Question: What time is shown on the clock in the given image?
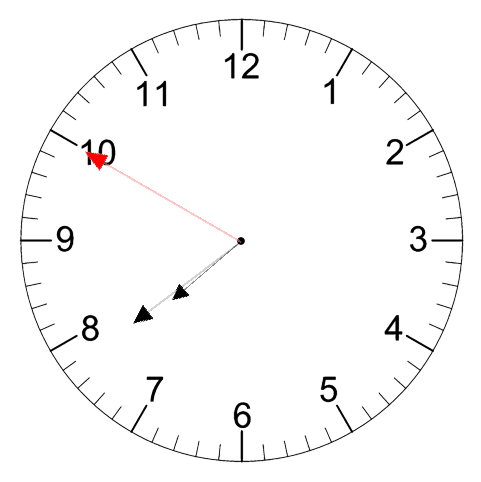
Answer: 07:38:50